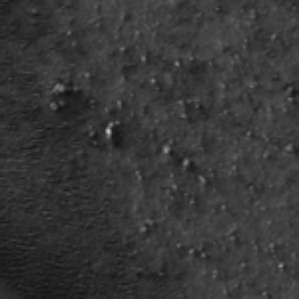
Label: frost